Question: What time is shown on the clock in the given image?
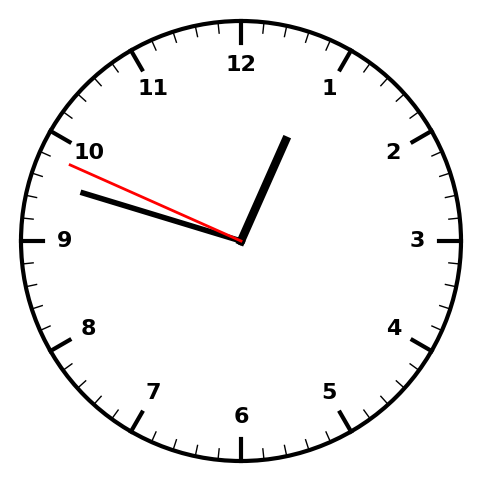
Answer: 12:47:49